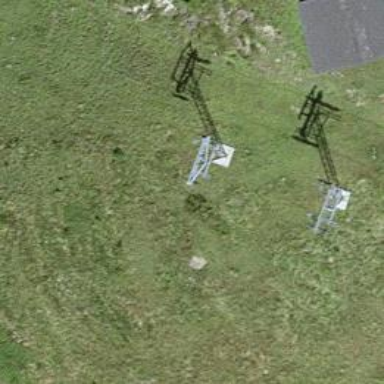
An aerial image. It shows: Pylon used for aerialway.